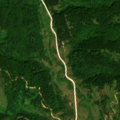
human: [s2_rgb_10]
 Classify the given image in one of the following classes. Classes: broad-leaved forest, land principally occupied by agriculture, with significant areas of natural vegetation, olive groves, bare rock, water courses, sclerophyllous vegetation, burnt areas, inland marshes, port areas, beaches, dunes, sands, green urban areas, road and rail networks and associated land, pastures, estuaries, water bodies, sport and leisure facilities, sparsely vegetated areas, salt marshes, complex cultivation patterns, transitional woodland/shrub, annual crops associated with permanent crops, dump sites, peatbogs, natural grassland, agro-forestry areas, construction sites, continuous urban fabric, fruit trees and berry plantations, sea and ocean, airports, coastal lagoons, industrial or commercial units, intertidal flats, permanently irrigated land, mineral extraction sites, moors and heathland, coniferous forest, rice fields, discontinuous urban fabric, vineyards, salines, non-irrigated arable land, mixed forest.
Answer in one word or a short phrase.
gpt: broad-leaved forest, coniferous forest, natural grassland, transitional woodland/shrub